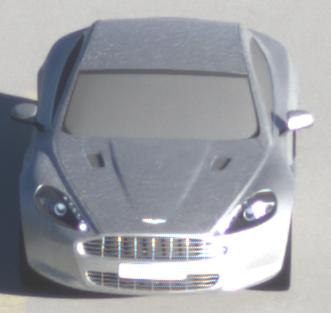
Make: Aston Martin
Model: Rapide
Detailed model: Rapide
Model produced from: 2010/03
Model produced until: 2013/07
Doors: 5
Color: white
Road condition: dry road
Daytime: morning or afternoon
Contrast: high contrast